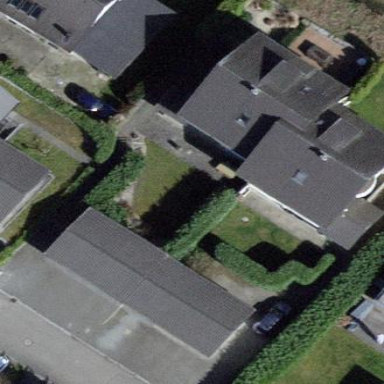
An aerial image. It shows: Terrace building.